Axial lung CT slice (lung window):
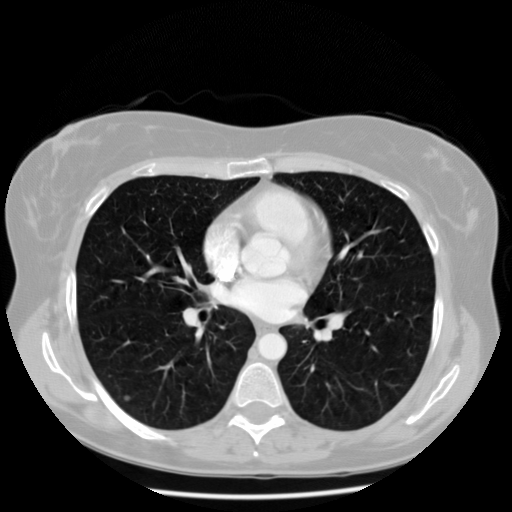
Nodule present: yes
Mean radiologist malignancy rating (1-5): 2.75